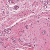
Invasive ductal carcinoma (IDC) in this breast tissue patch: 1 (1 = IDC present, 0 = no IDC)